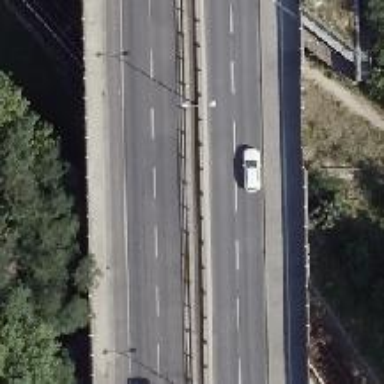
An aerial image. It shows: Bridge with beam structure.